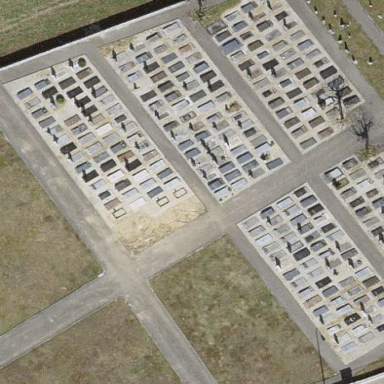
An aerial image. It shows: Cemetery.